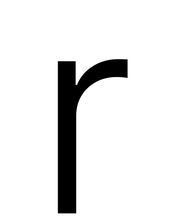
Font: Inter_Light